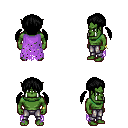
a pixel art fantasy rpg character, male body template, orc, green skin, maroon tattered cape, metal pants, black twin-tailed hairstyle, bracelets, four views (front, back, left, right), 2x2 character sprite sheet, small pixel art, hard edges, no anti-aliasing